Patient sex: F
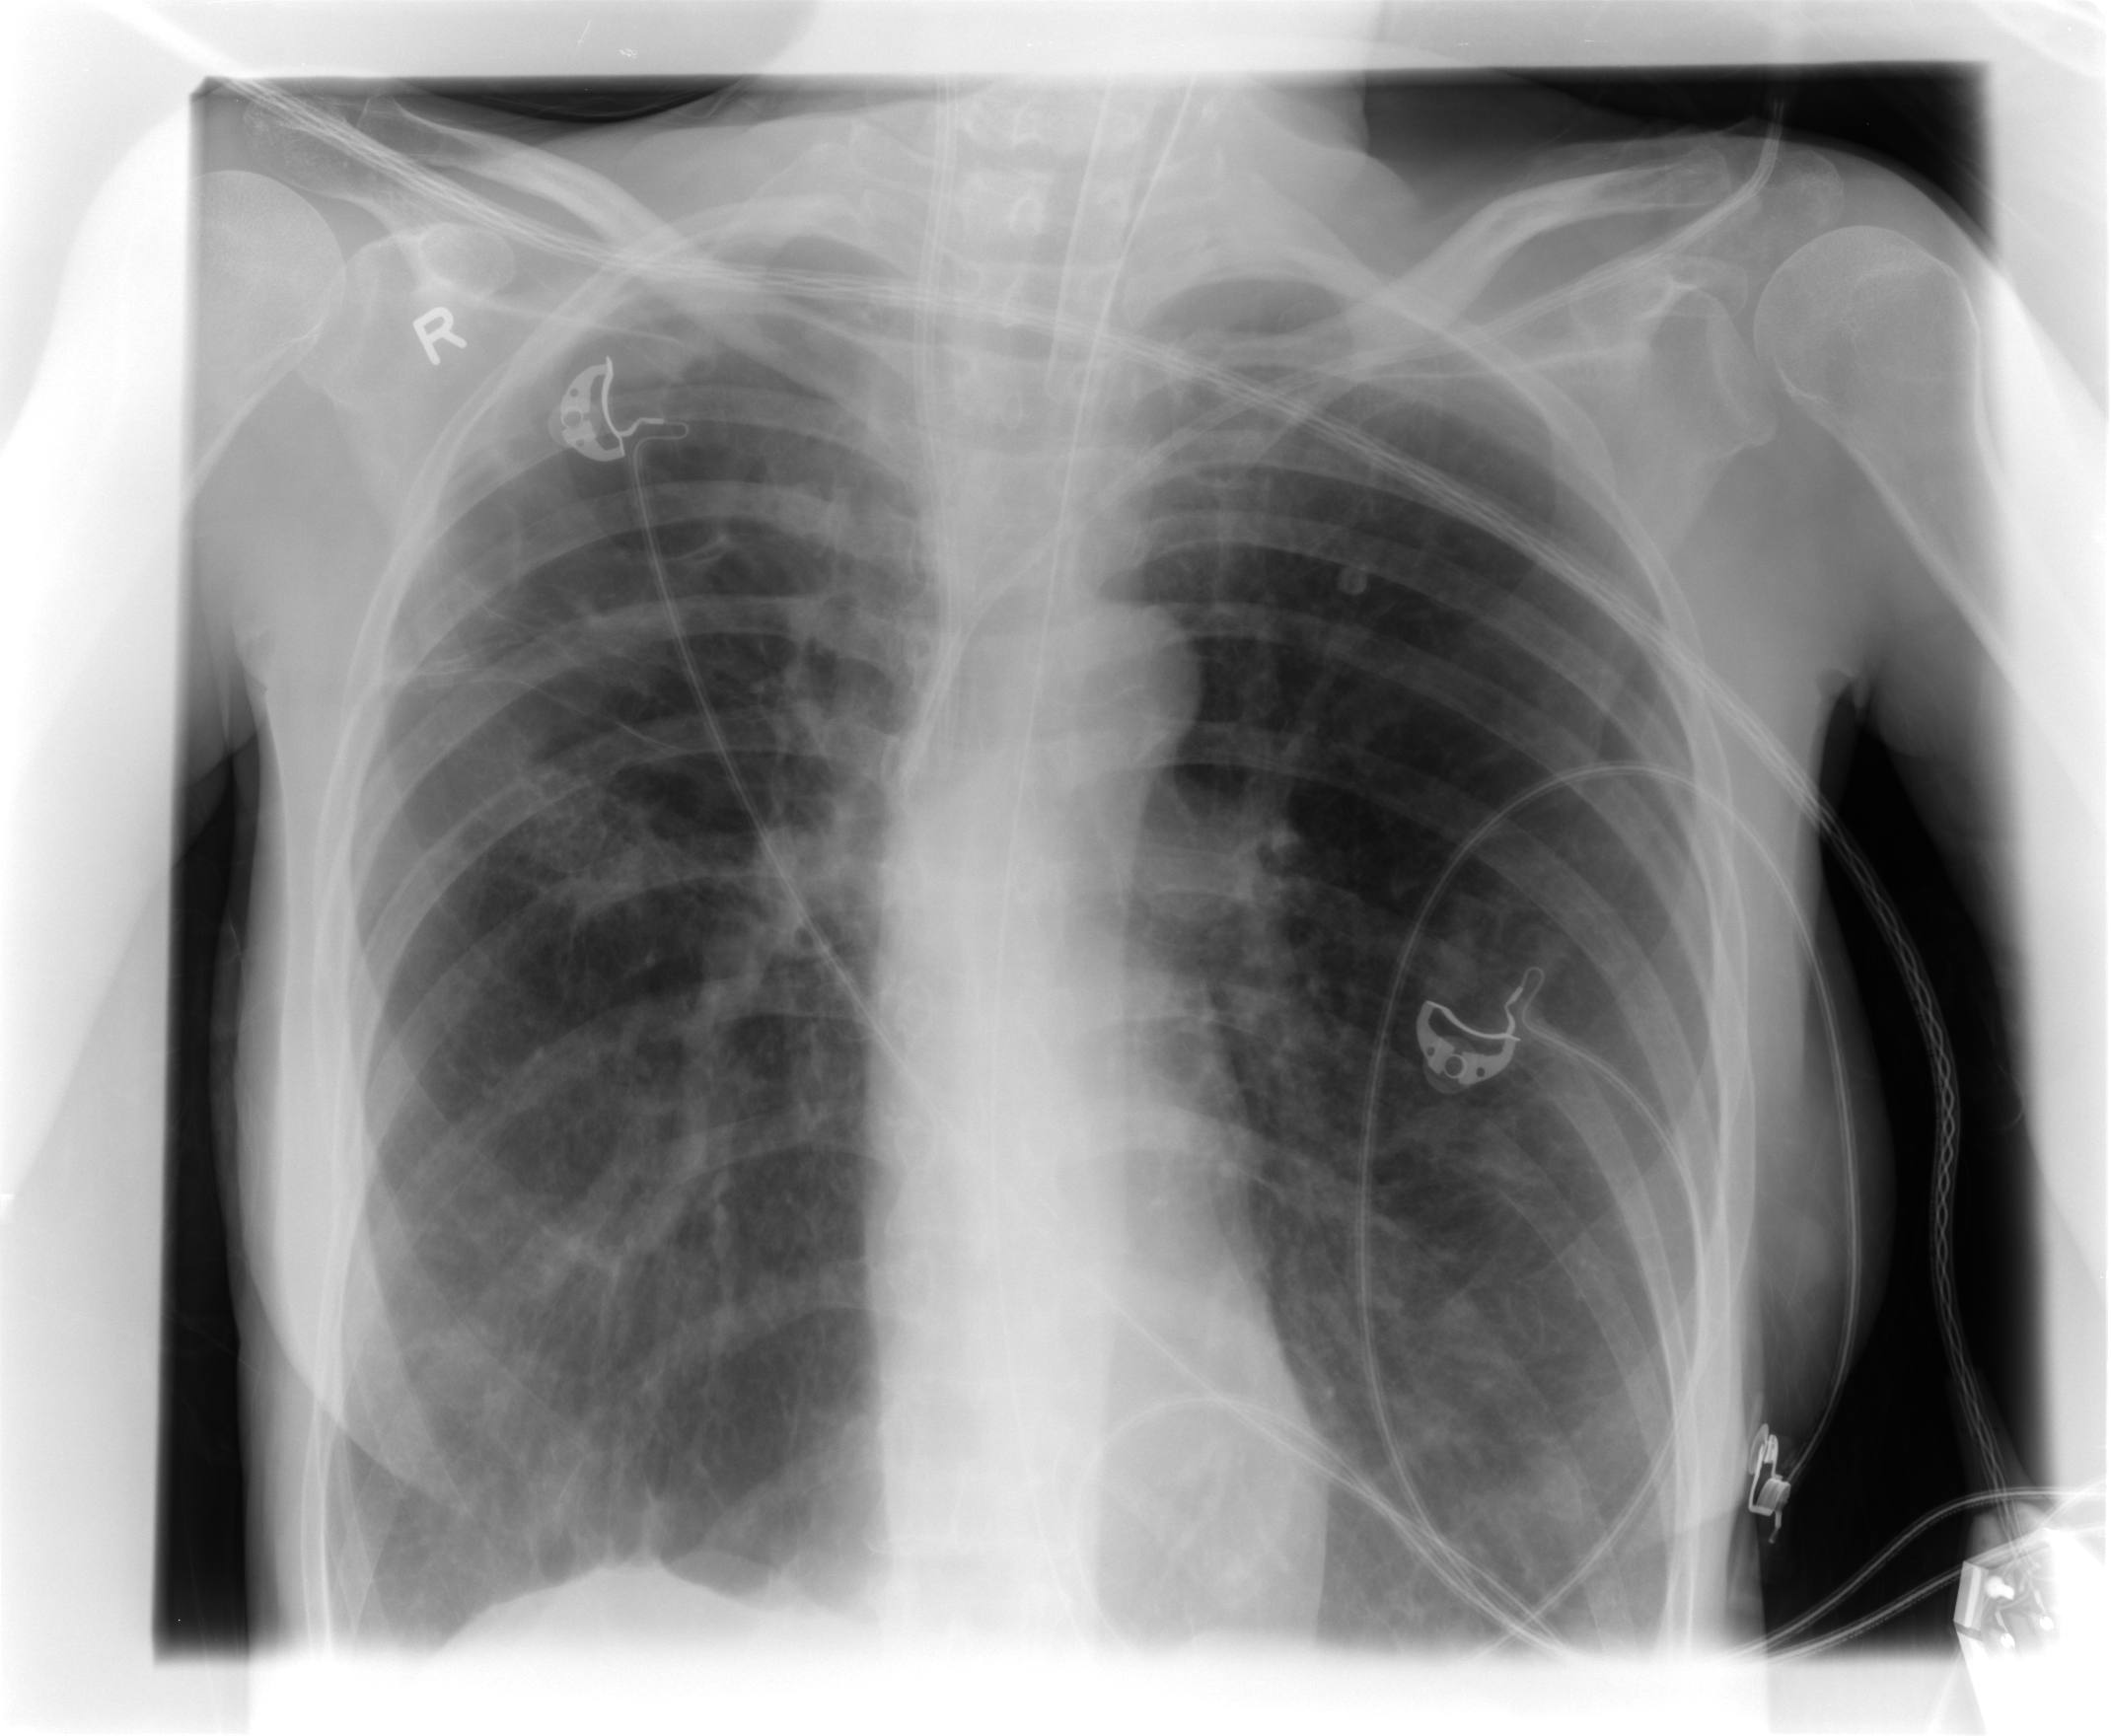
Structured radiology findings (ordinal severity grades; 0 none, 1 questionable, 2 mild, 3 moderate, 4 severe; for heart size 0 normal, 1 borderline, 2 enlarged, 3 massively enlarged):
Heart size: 0
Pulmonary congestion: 0
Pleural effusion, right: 0
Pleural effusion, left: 0
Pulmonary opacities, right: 0
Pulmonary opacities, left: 0
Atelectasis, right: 2
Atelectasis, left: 2